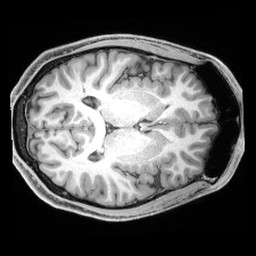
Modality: T1w
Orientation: axial
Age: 22
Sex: male
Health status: healthy
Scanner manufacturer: siemens
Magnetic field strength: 3 T
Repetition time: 2.4 s
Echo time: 0.00194 s